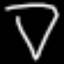
Label: diamond